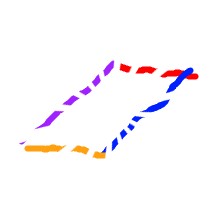
Shape: parallelogram